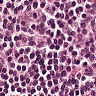
Metastatic tissue present: no